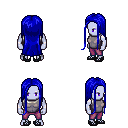
a pixel art fantasy rpg character, male body template, dark elf, purple skin, steel chest armor, magenta pants, blue extra-long hairstyle, ghillies, four views (front, back, left, right), 2x2 character sprite sheet, small pixel art, hard edges, no anti-aliasing